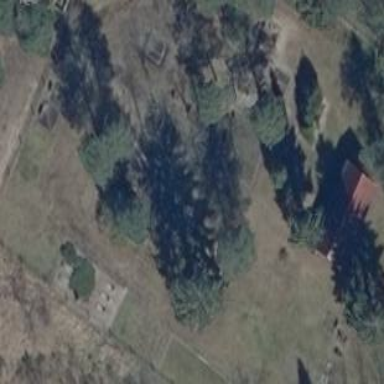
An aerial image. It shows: Cemetery.